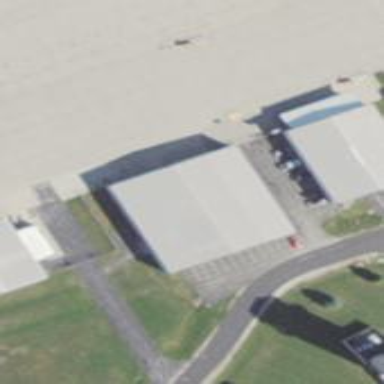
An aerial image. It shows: Building that is hangar at the airport.